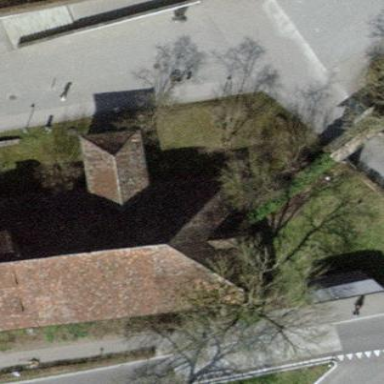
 with side-hipped shape along its orientation."